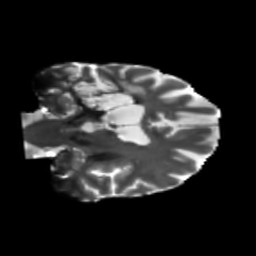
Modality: T2w
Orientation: coronal
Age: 68
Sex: female
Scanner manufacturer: siemens
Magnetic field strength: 3 T
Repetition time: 5.25 s
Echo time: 0.08 s